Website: macys
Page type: cross-sells
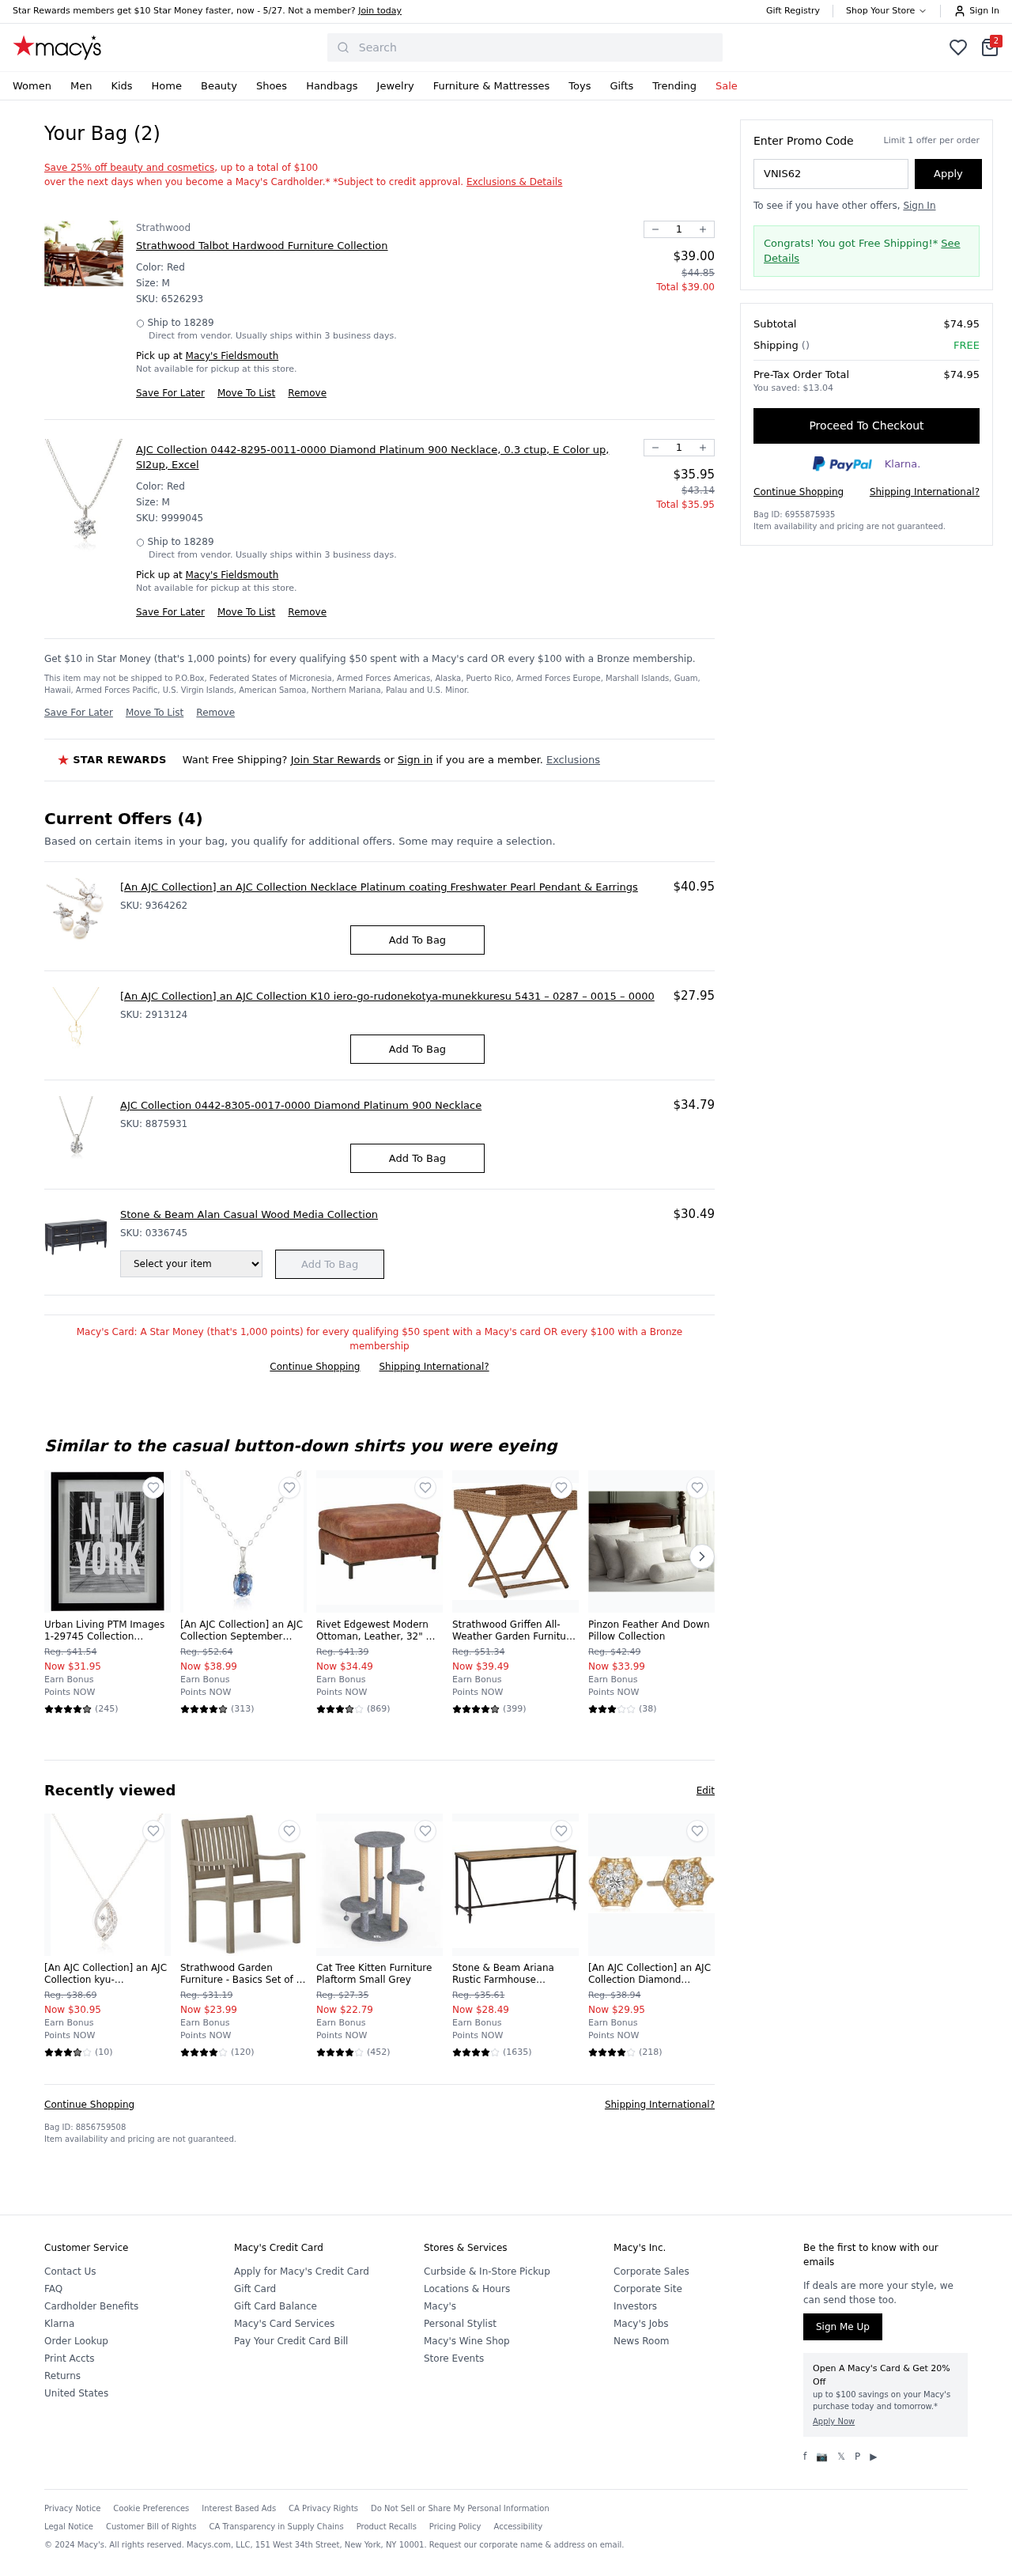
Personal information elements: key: PII_CITY
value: Fieldsmouth
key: PII_POSTCODE
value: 18289
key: PII_PROMO_CODE
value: VNIS62
Product elements: key: PRODUCT10_NAME
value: [An AJC Collection] an AJC Collection kyu-bikkuzirukoniapuratinasiruba-nekkuresu 0762 – 1314 – 0017 
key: PRODUCT10_NUM_RATINGS
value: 10
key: PRODUCT10_PRICE
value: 30.95
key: PRODUCT10_RATING
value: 3.9
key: PRODUCT11_NAME
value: Strathwood Garden Furniture - Basics Set of 2 Hardwood Deep Seat Chairs Grey
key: PRODUCT11_NUM_RATINGS
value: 120
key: PRODUCT11_PRICE
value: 23.99
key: PRODUCT11_RATING
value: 4.4
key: PRODUCT12_NAME
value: Cat Tree Kitten Furniture Plaftorm Small Grey
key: PRODUCT12_NUM_RATINGS
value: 452
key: PRODUCT12_PRICE
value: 22.79
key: PRODUCT12_RATING
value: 4.4
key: PRODUCT13_NAME
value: Stone & Beam Ariana Rustic Farmhouse Collection
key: PRODUCT13_NUM_RATINGS
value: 1635
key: PRODUCT13_PRICE
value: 28.49
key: PRODUCT13_RATING
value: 4.2
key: PRODUCT14_NAME
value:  [An AJC Collection] an AJC Collection Diamond K18 iero-go-rudopiasu (Total 0.30 CT) 0212 – 2281 – 0
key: PRODUCT14_NUM_RATINGS
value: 218
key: PRODUCT14_PRICE
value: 29.95
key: PRODUCT14_RATING
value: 4.4
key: PRODUCT15_NAME
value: [An AJC Collection] an AJC Collection Necklace Platinum coating Freshwater Pearl Pendant & Earrings
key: PRODUCT15_PRICE
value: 40.95
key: PRODUCT16_NAME
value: AJC Collection 0442-8305-0017-0000 Diamond Platinum 900 Necklace
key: PRODUCT16_PRICE
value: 34.79
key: PRODUCT1_BRAND
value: Strathwood
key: PRODUCT1_NAME
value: Strathwood Talbot Hardwood Furniture Collection
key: PRODUCT1_PRICE
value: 39
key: PRODUCT1_QUANTITY
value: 1
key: PRODUCT2_NAME
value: AJC Collection 0442-8295-0011-0000 Diamond Platinum 900 Necklace, 0.3 ctup, E Color up, SI2up, Excel
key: PRODUCT2_PRICE
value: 35.95
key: PRODUCT2_QUANTITY
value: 1
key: PRODUCT3_NAME
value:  [An AJC Collection] an AJC Collection K10 iero-go-rudonekotya-munekkuresu 5431 – 0287 – 0015 – 0000
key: PRODUCT3_PRICE
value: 27.95
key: PRODUCT4_NAME
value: Stone & Beam Alan Casual Wood Media Collection
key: PRODUCT4_PRICE
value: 30.49
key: PRODUCT5_NAME
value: Urban Living PTM Images 1-29745 Collection Framed giclee Floating Between Glass Wall Art
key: PRODUCT5_NUM_RATINGS
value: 245
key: PRODUCT5_PRICE
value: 31.95
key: PRODUCT5_RATING
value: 4.6
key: PRODUCT6_NAME
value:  [An AJC Collection] an AJC Collection September birthstone Sapphire K10 White Gold Necklace 0451 – 
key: PRODUCT6_NUM_RATINGS
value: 313
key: PRODUCT6_PRICE
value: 38.99
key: PRODUCT6_RATING
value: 4.5
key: PRODUCT7_NAME
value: Rivet Edgewest Modern Ottoman, Leather, 32" W, Saddle (Renewed)
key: PRODUCT7_NUM_RATINGS
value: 869
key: PRODUCT7_PRICE
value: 34.49
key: PRODUCT7_RATING
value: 3.8
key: PRODUCT8_NAME
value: Strathwood Griffen All-Weather Garden Furniture - Wicker / Poly Rattan Folding Tray Table, Natural
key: PRODUCT8_NUM_RATINGS
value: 399
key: PRODUCT8_PRICE
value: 39.49
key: PRODUCT8_RATING
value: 4.5
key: PRODUCT9_NAME
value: Pinzon Feather And Down Pillow Collection
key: PRODUCT9_NUM_RATINGS
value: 38
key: PRODUCT9_PRICE
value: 33.99
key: PRODUCT9_RATING
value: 3.2
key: PRODUCT1_SKU
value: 6526293
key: PRODUCT1_ORIGINAL_PRICE
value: $44.85
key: PRODUCT1_TOTAL
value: $39.00
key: PRODUCT2_SKU
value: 9999045
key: PRODUCT2_ORIGINAL_PRICE
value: $43.14
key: PRODUCT2_TOTAL
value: $35.95
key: PRODUCT15_SKU
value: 9364262
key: PRODUCT3_SKU
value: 2913124
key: PRODUCT16_SKU
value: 8875931
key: PRODUCT4_SKU
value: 0336745
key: PRODUCT5_ORIGINAL_PRICE
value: Reg. $41.54
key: PRODUCT6_ORIGINAL_PRICE
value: Reg. $52.64
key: PRODUCT7_ORIGINAL_PRICE
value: Reg. $41.39
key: PRODUCT8_ORIGINAL_PRICE
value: Reg. $51.34
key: PRODUCT9_ORIGINAL_PRICE
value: Reg. $42.49
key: PRODUCT10_ORIGINAL_PRICE
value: Reg. $38.69
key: PRODUCT11_ORIGINAL_PRICE
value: Reg. $31.19
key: PRODUCT12_ORIGINAL_PRICE
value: Reg. $27.35
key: PRODUCT13_ORIGINAL_PRICE
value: Reg. $35.61
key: PRODUCT14_ORIGINAL_PRICE
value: Reg. $38.94
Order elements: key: ORDER_NUM_ITEMS
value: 2
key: ORDER_SUBTOTAL
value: $74.95
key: ORDER_TOTAL
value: $74.95
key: ORDER_SAVINGS
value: $13.04
Search elements: key: HEADER_SEARCH
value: Search